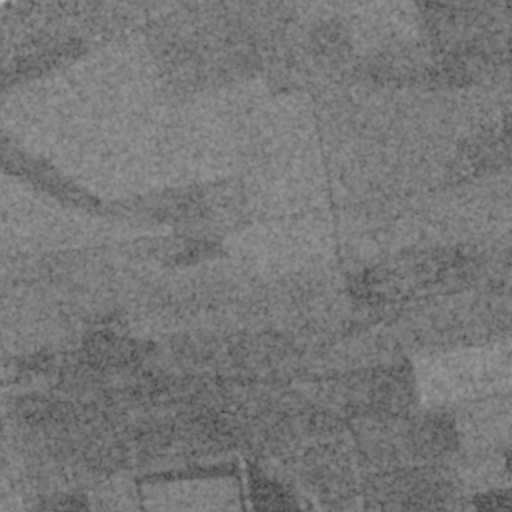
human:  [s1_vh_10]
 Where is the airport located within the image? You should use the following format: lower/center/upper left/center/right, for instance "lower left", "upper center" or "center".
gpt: The airport is located in the center left of the image.
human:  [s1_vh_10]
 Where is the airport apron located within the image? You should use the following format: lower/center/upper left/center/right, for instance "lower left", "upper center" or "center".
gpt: The airport apron is located in the center of the image.
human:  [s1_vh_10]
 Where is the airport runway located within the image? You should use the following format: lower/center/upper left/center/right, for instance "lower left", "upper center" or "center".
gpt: The airport runway is located in the center left of the image.
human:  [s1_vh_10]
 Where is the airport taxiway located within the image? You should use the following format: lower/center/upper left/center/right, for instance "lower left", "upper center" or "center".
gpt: The airport taxiway is located in the center left of the image.
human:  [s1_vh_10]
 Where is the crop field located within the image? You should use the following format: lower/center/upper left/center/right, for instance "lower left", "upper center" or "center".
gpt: The crop field is located in the lower left of the image.
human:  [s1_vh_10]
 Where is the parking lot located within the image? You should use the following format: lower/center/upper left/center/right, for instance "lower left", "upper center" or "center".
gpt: There is no parking lot in the image.

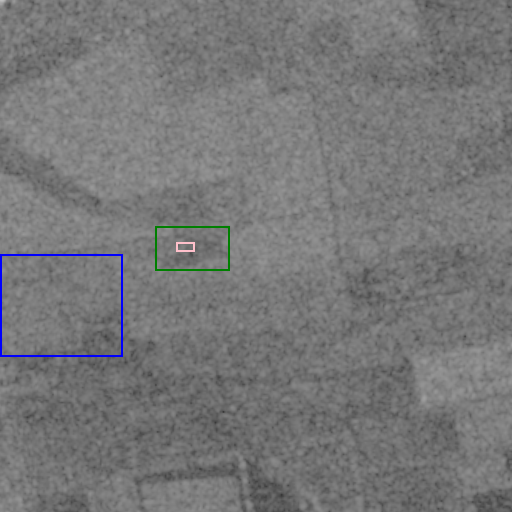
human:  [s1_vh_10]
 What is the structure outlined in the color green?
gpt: The structure outlined in green is an airport.
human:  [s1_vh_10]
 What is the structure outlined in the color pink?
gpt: The structure outlined in pink is an airport apron.
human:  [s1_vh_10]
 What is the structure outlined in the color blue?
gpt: The structure outlined in blue is a crop field.
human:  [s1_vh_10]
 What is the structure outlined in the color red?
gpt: There is no red outline.